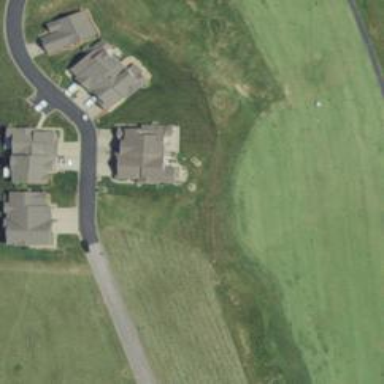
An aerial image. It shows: Grassy area designated as golf fairway.